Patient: sex F, age 38
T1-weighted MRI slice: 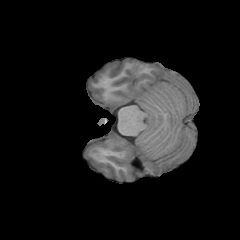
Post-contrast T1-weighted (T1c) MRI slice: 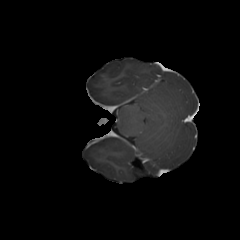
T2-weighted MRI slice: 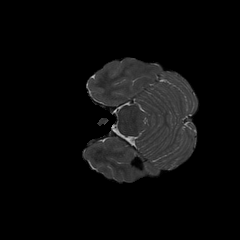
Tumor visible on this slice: no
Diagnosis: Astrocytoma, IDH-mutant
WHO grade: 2